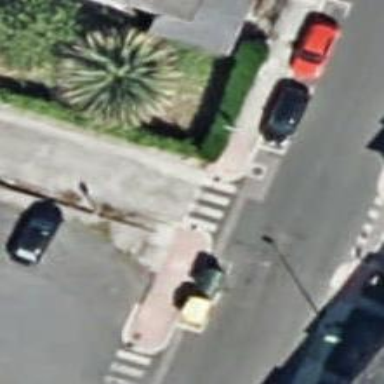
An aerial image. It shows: Sidewalk.